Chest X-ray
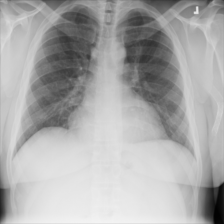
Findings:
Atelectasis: negative
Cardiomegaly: negative
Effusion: negative
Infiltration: negative
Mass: negative
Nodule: negative
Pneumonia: negative
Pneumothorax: negative
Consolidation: negative
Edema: negative
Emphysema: negative
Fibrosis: negative
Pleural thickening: negative
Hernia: negative